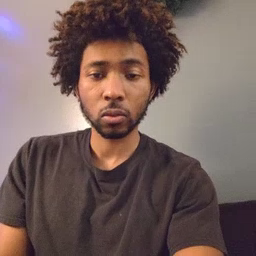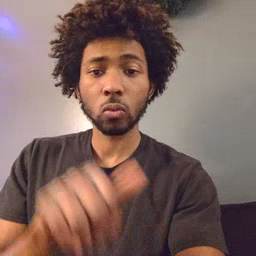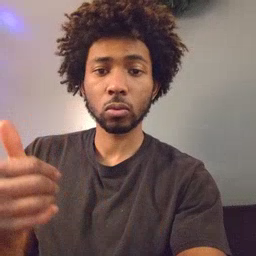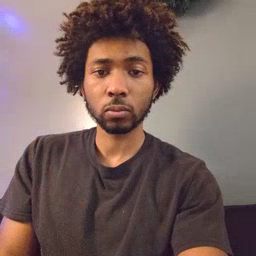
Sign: another